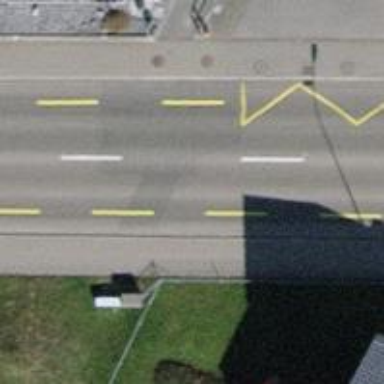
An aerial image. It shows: Public transport stop position.